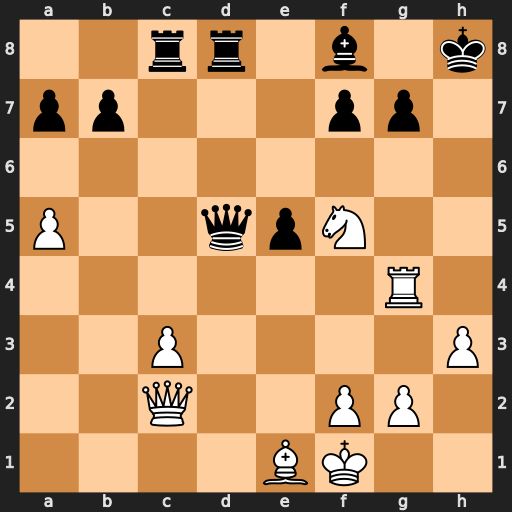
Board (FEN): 2rr1b1k/pp3pp1/8/P2qpN2/6R1/2P4P/2Q2PP1/4BK2
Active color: w
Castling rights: -
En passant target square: -
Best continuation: Rh4+ Kg8 Ne7+ Bxe7 Qh7+ Kf8 Qh8#